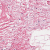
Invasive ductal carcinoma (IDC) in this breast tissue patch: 0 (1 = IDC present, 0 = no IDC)